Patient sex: F
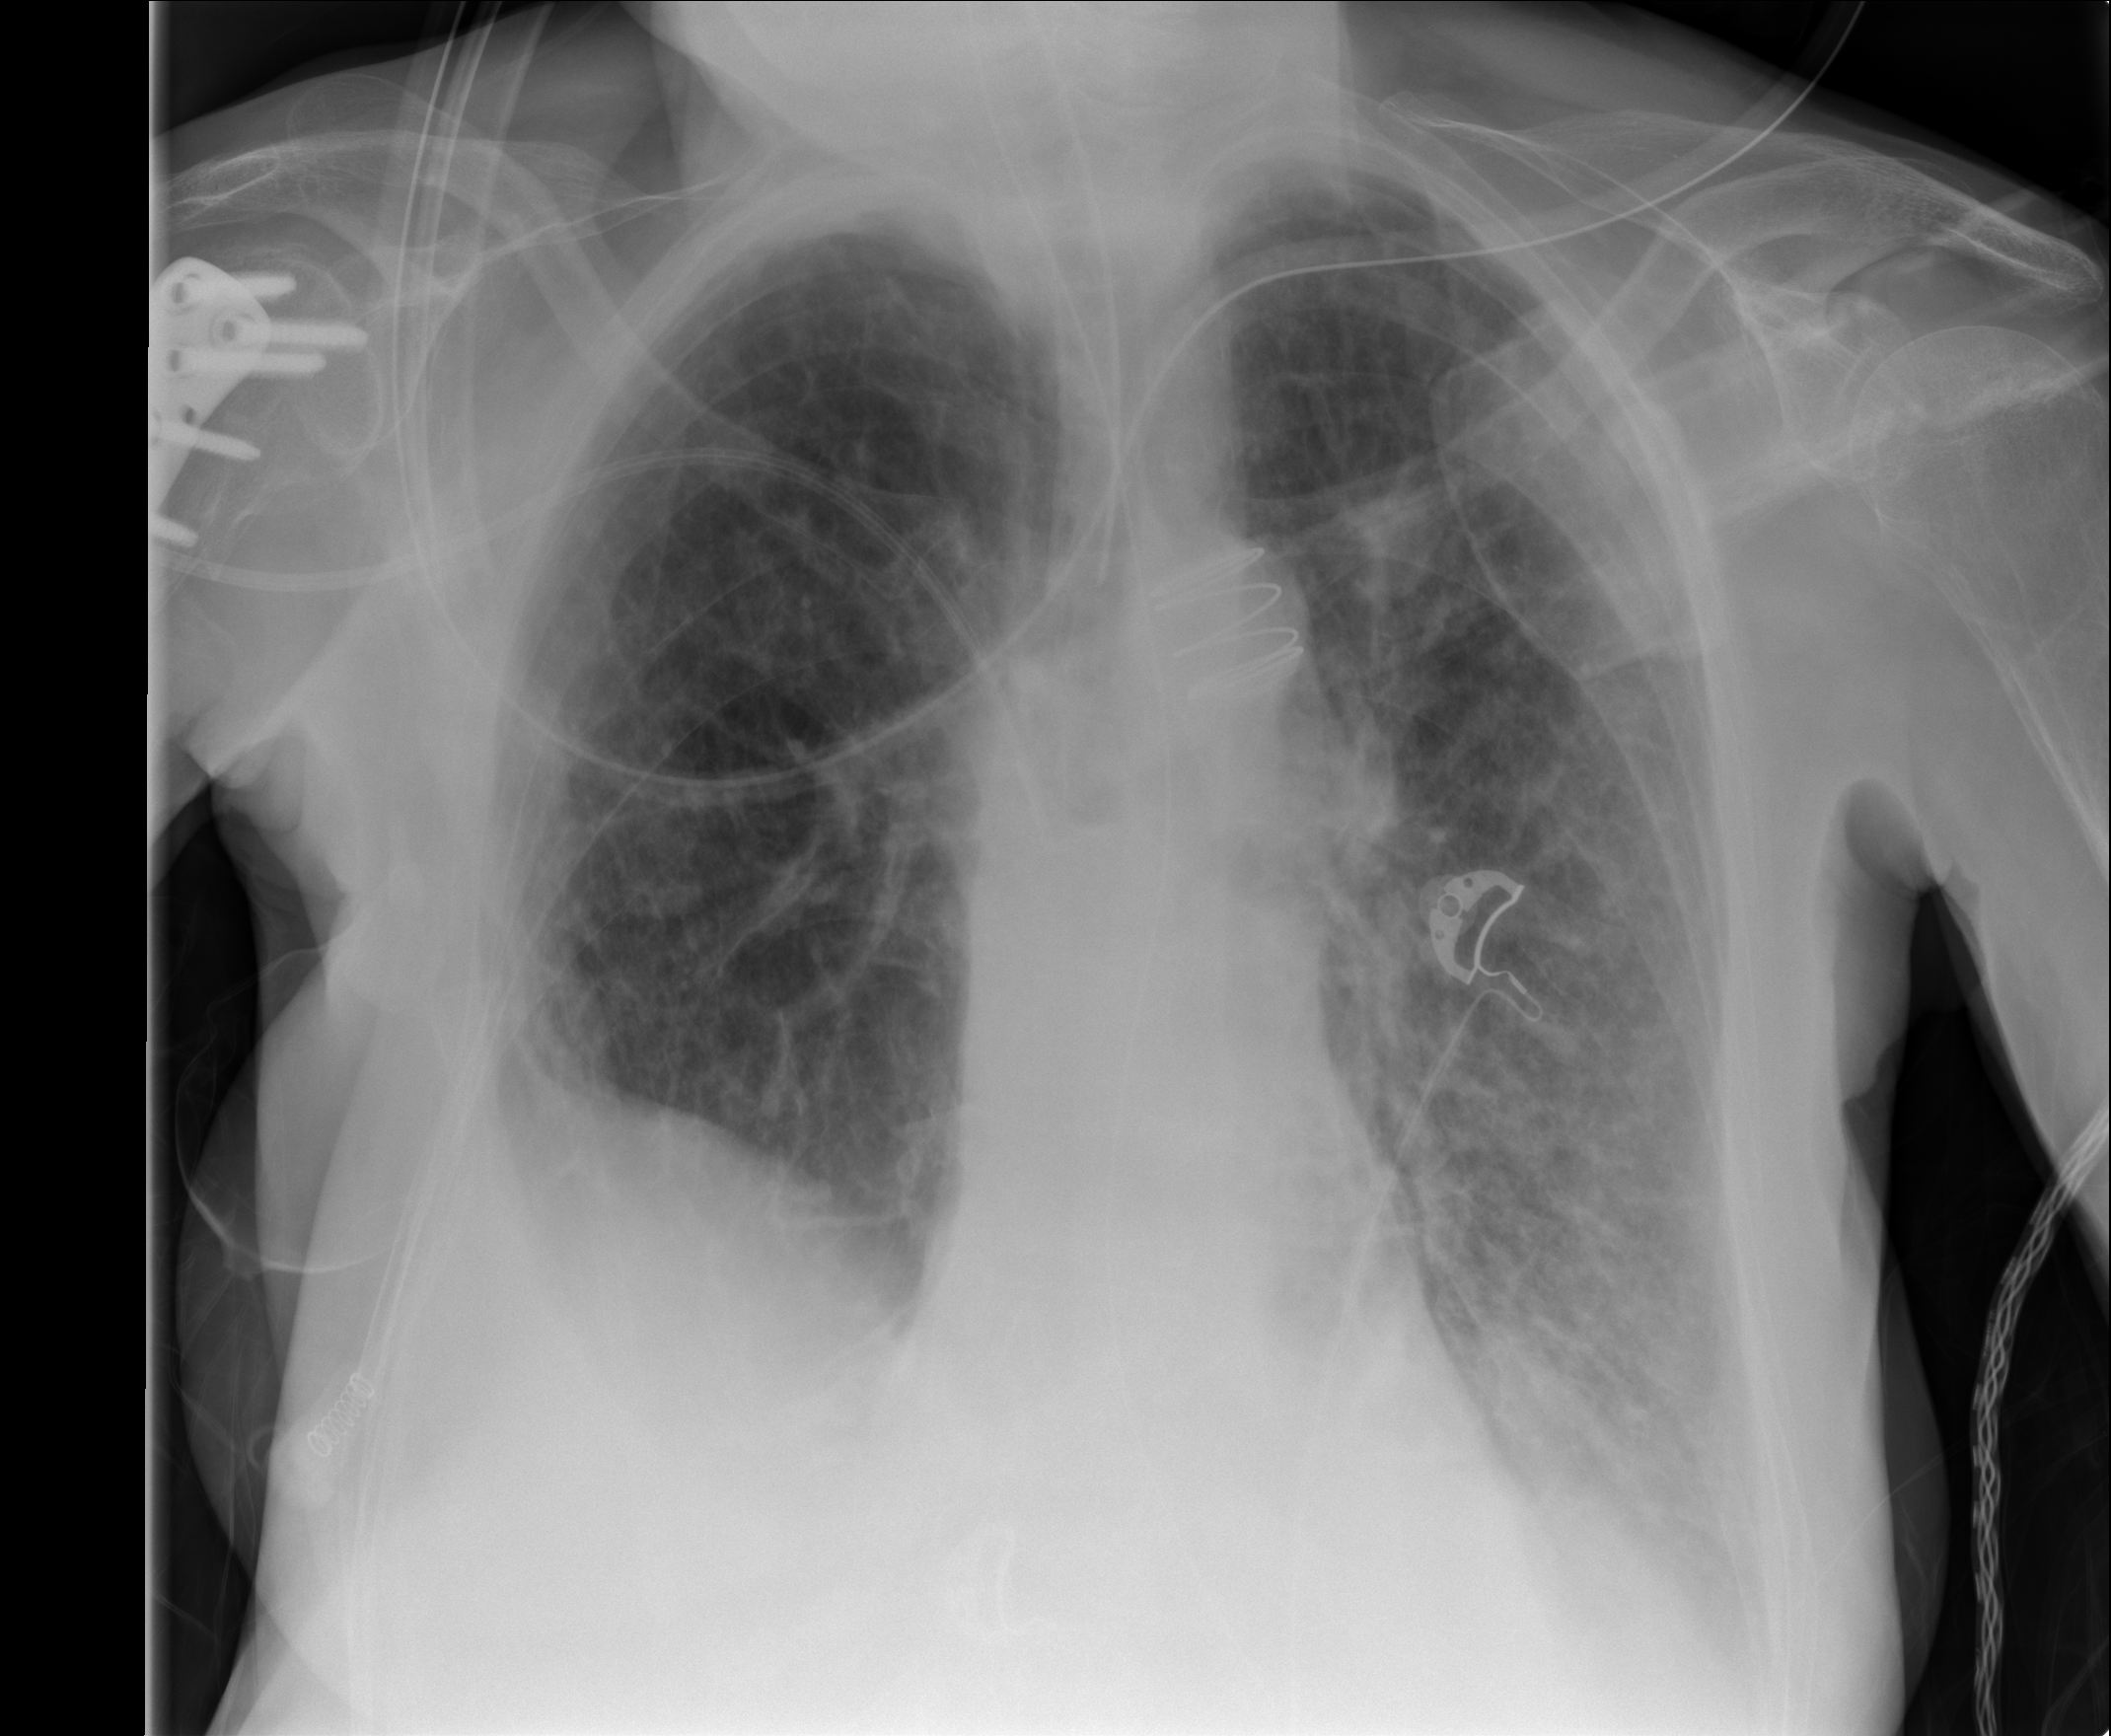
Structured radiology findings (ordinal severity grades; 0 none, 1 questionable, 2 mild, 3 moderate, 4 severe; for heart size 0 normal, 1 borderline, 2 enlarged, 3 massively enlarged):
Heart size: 0
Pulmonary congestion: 2
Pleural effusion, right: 1
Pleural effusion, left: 2
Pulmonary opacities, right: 2
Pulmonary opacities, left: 3
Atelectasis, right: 2
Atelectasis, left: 2